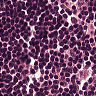
Metastatic tissue present: no